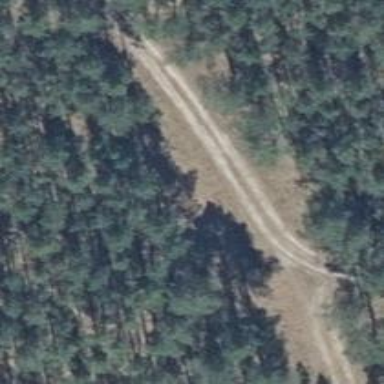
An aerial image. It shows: Sandy track with grade 4 tracktype.